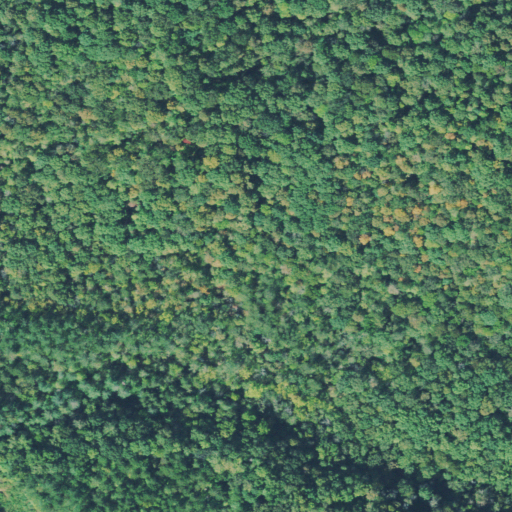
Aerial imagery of valley in Tennessee named Waterfall Hollow containing deciduous forest, evergreen forest, and mixed forest